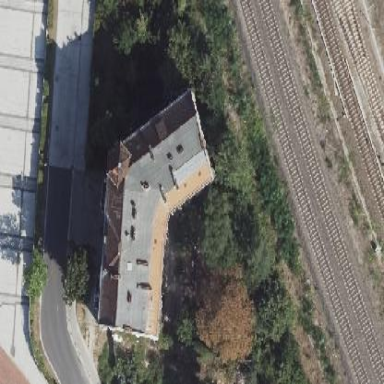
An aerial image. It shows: Unique apartment building with double saltbox roof shape.